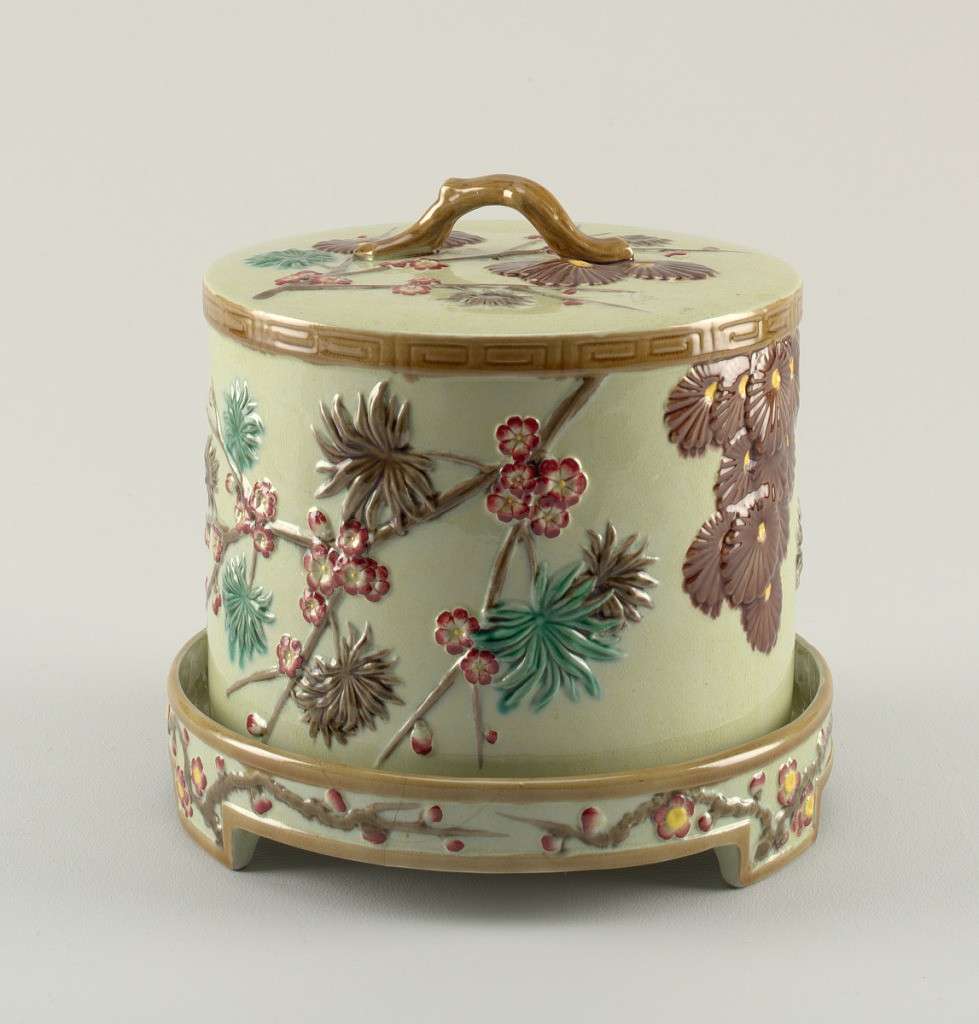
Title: Dish and cover
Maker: Wedgwood, English, established 1759
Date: ca. 1880
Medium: Molded and glazed earthenware ("majolica")
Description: A)	Cylindrical hollow bell, straight-sided, flat topped. Molded with asymmetrical flowering branches in brown with red flowers, green and brown leaves, and with clusters of chrysanthemums. Top of bell contains similar ornament, with applied twig handle. B) Dish fitted to accommodate cover, on three feet, decorated at border with branches and blossoms.